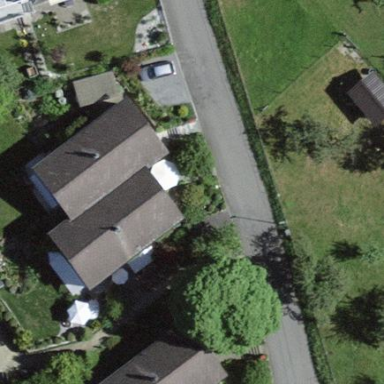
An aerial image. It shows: Simple house.